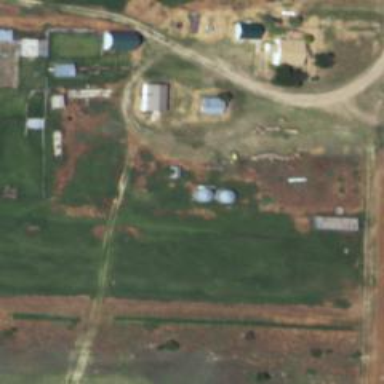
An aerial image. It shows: Silo.